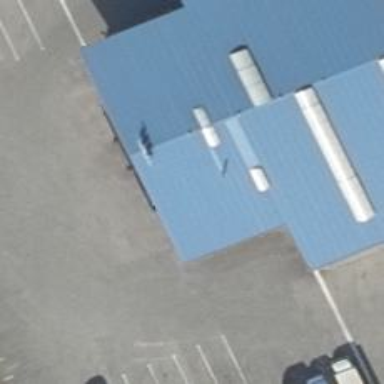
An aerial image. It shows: Car repair shop.